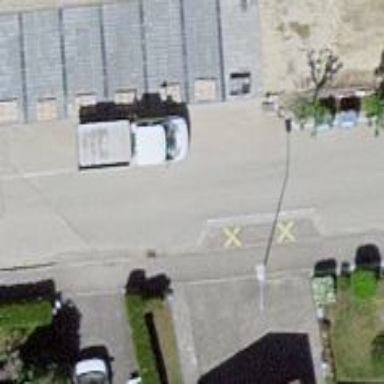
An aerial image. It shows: Residential road.